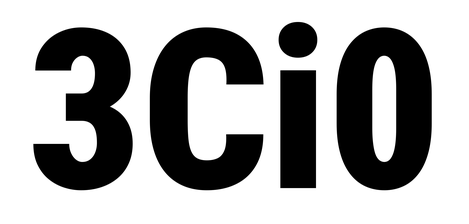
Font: Roboto_Condensed_Black